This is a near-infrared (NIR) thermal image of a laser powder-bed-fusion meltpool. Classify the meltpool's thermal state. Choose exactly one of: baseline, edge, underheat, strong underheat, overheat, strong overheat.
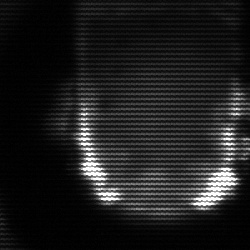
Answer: baseline